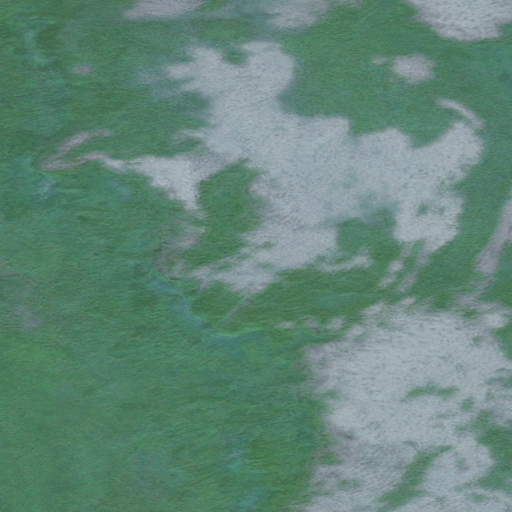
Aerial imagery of plateau in Alaska named Grassy Plateau containing only unknown